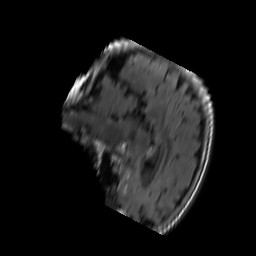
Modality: FLAIR
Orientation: sagittal
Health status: ill
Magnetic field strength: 3 T